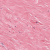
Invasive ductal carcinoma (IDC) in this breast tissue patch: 0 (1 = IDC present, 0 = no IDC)